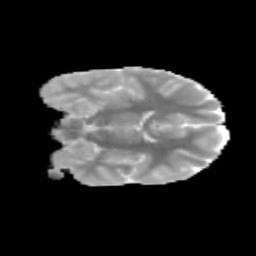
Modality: MD
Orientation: coronal
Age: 9
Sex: male
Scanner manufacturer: siemens
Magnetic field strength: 3 T
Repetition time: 3.8 s
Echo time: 0.07 s